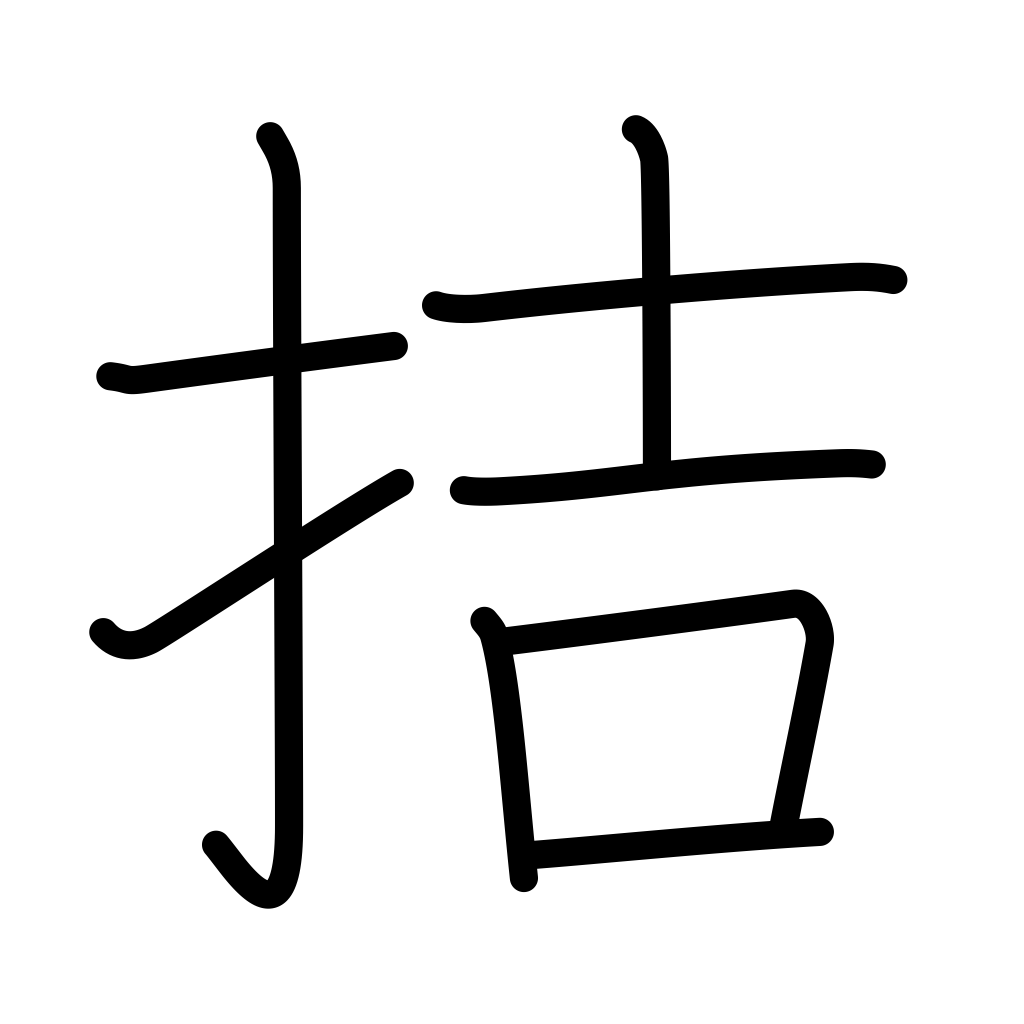
Meaning: be imminent